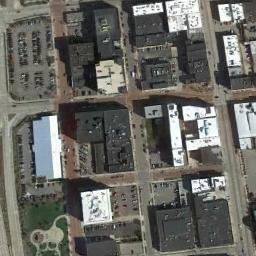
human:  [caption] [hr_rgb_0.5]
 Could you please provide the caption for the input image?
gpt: In a business district there are several tall buildings of different shapes and several roads with many cars  There are many cars in the open space beside the road .

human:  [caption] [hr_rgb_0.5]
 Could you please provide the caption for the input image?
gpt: The commercial area is near a parking lot .

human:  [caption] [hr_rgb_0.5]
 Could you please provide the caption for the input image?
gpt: There is a triangular region in the picture .

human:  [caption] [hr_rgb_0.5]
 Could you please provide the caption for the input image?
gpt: A commercial area has some white and gray buildings and some roads go through the commercial area while some parking lots are in the commercial area .

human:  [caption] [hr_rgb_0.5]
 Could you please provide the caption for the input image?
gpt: There are some white buildings and black buildings on a commercial area .